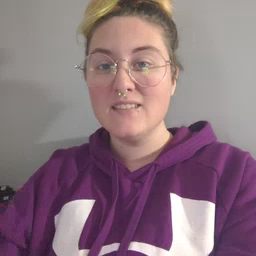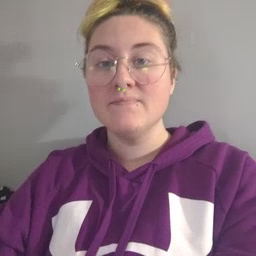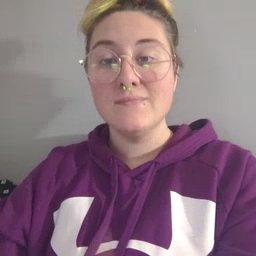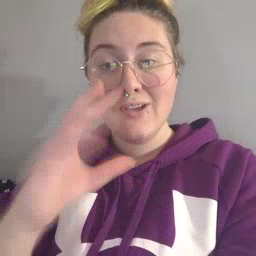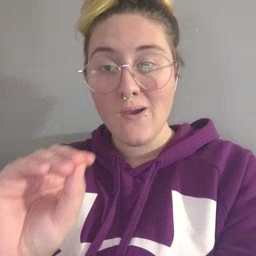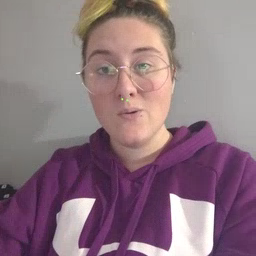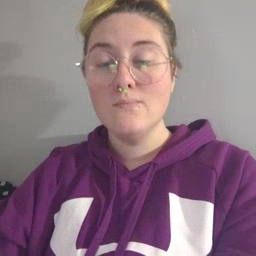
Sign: go